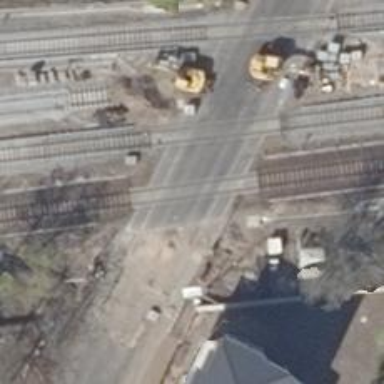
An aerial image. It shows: Level crossing with full barriers and lights.